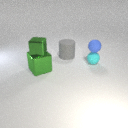
large green metal cube to the left of small cyan rubber sphere